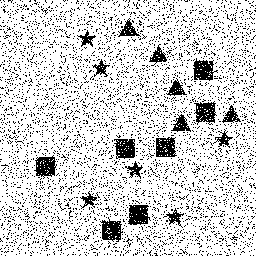
Squares: 7
Triangles: 5
Stars: 6
Total shapes: 18